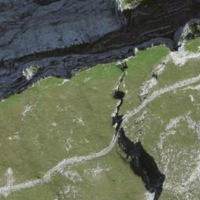
EUNIS habitat code: 48
Species observed at this site:
Saxifraga paniculata